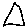
Label: triangle